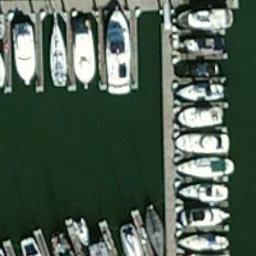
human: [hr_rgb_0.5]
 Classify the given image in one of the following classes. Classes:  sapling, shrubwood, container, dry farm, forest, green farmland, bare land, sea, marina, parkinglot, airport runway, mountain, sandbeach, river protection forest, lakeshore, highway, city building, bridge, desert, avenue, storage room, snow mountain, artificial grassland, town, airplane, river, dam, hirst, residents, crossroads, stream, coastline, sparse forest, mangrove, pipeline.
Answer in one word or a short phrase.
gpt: marina